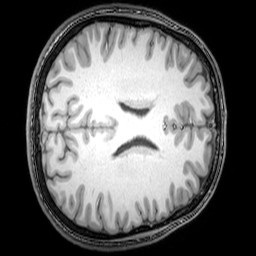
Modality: T1w
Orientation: axial
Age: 21
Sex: male
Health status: healthy
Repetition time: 0.081 s
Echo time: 0.037 s